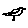
Label: bird